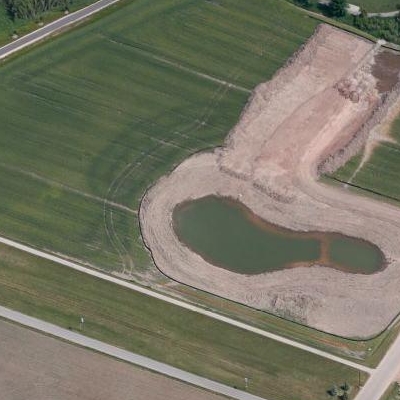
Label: Grass